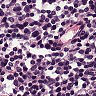
Metastatic tissue present: no